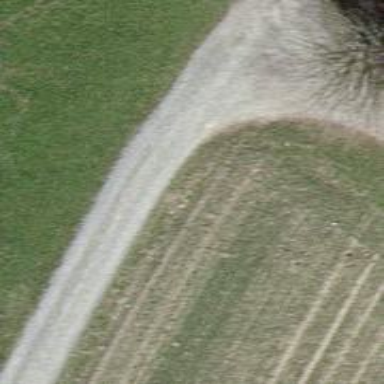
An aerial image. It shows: Track road with grade3 tracktype.